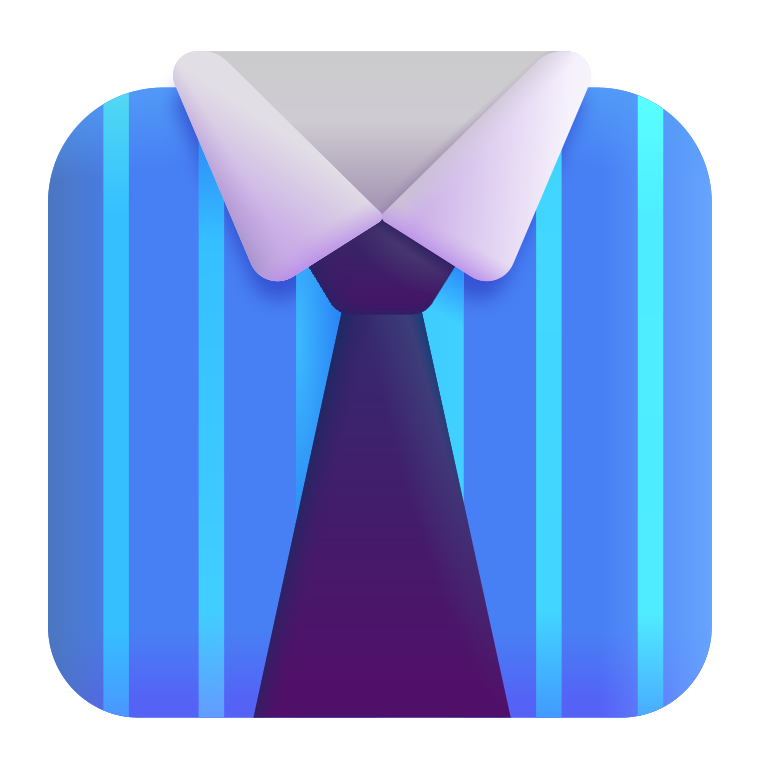
necktie color